Question: At my workplace, we share a project that uses Entity Framework 6.0 for database operations.
In the repository I see modifications in the 'MyModel.Context.cs' file (a function was added).
From this using block:
'''
using System;
using System.Data.Entity;
using System.Data.Entity.Infrastructure;
using System.Data.Objects;
using System.Data.Objects.DataClasses;
using System.Linq;
'''
It was changed to this:
'''
using System;
using System.Data.Entity;
using System.Data.Entity.Infrastructure;
using System.Data.Entity.Core.Objects;
using System.Data.Objects.DataClasses;
using System.Linq;
[EdmFunction("MyEntities", "DbFunction1")]
public virtual IQueryable<DbFunction1_Result> DbFunction1(Nullable<System.Guid> id)
{
//some code
return ((IObjectContextAdapter)this).ObjectContext.CreateQuery<DbFunction1_Result>("<URL>;
}
'''
I updated my working copy and it compiles.
But, whenever I use the 'Update model from database', my code changes back to this:
'''
using System;
using System.Data.Entity;
using System.Data.Entity.Infrastructure;
using System.Data.Objects;
using System.Data.Objects.DataClasses;
using System.Linq;
'''
We both use EF 6.0 via NuGet.
When I check the EntityFramework dll's properties, I get this:

What could cause this?
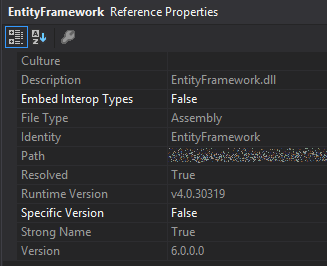
Answer: Because you need to edit the '.tt' file.
Probably 'MyModel.Context.tt' is the template file that generates the MyModel.Context.cs for you, it uses <URL> to generate it each time you select 'Update model from database' in your '.edmx' file.